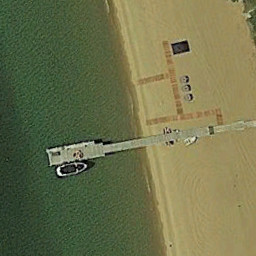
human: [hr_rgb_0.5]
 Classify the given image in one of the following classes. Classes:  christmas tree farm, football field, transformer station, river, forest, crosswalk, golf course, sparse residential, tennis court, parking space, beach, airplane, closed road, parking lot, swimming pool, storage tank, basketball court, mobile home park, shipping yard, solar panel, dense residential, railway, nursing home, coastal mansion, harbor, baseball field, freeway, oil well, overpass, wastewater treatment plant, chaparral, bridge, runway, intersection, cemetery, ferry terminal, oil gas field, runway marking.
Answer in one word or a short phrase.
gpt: ferry terminal